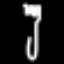
Label: fork